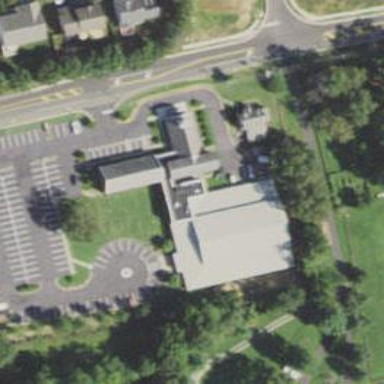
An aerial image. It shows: Kindergarten.